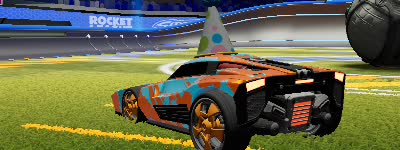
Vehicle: breakout